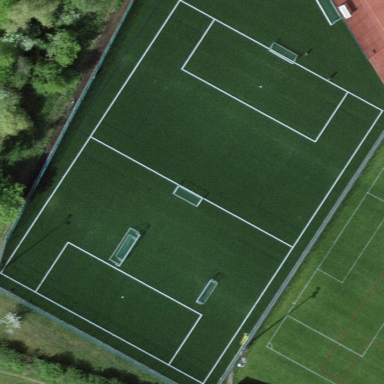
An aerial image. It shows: Multi-sport pitch for leisure land activities.